Interaction volume radius: 10 \u00c5
Interaction volume height: 40 \u00c5
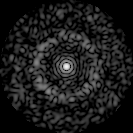
Disorder parameter: 0.8303